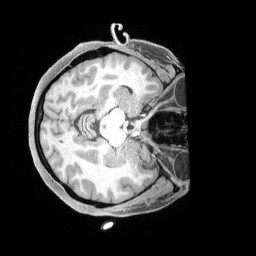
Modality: T1w
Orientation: axial
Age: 37
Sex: male
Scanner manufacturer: siemens
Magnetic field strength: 3 T
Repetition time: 2 s
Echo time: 0.00211 s